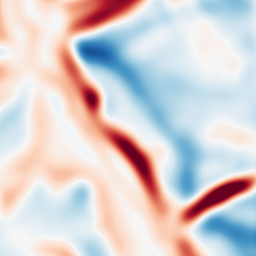
Category: multiscale
Decomposition family: log
Decomposition parameters: sigma: 10
Upsampling method: quartic
Upsampling parameters: scale: 2
Upsampling scale: 2